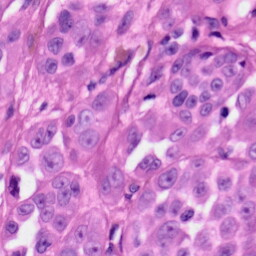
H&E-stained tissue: Skin